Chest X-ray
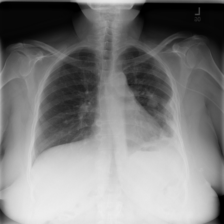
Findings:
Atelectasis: negative
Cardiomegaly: negative
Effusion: negative
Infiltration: negative
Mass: negative
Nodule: positive
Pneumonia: negative
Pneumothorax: negative
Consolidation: negative
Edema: negative
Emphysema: negative
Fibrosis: negative
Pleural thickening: positive
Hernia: negative